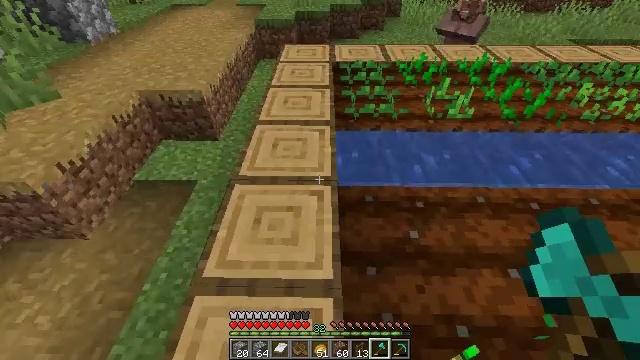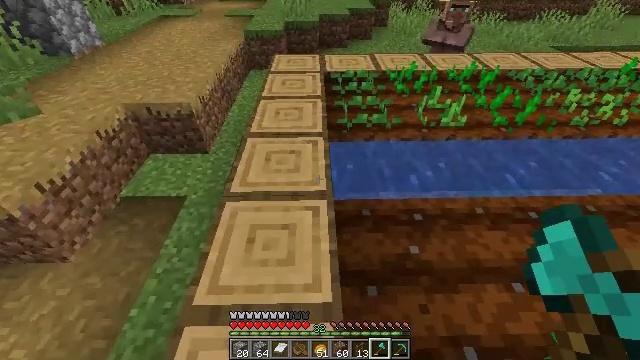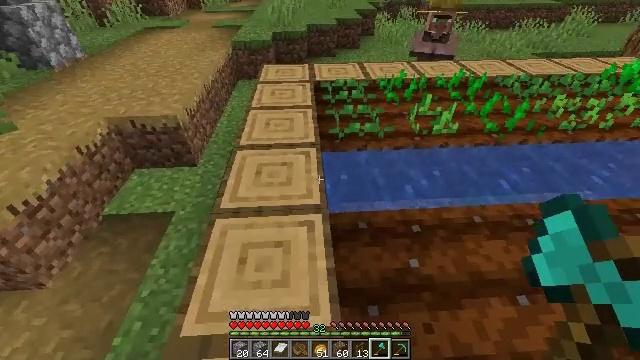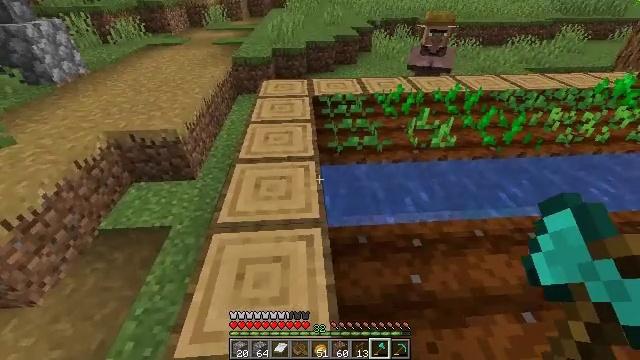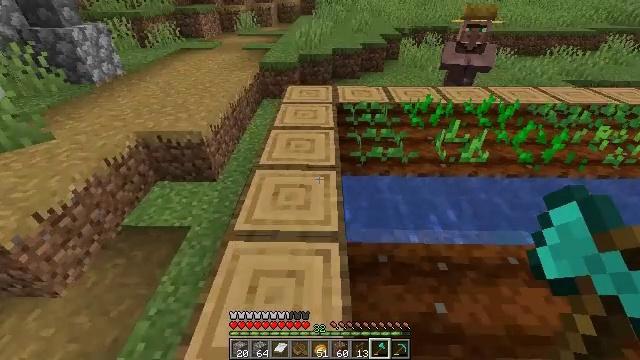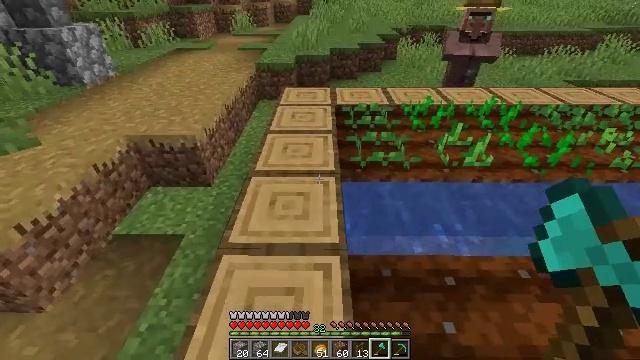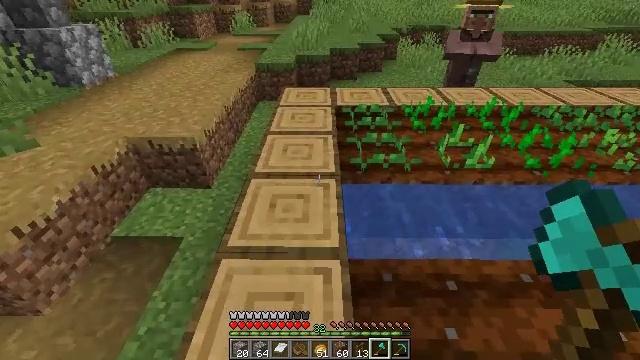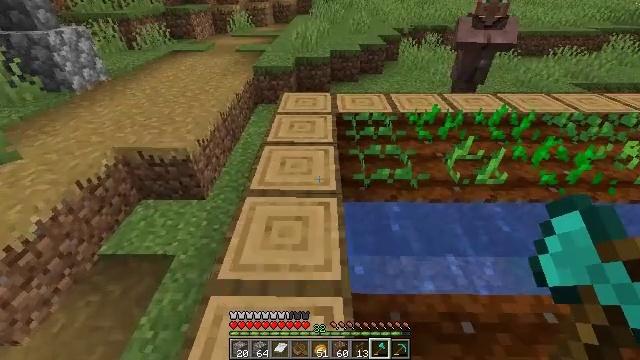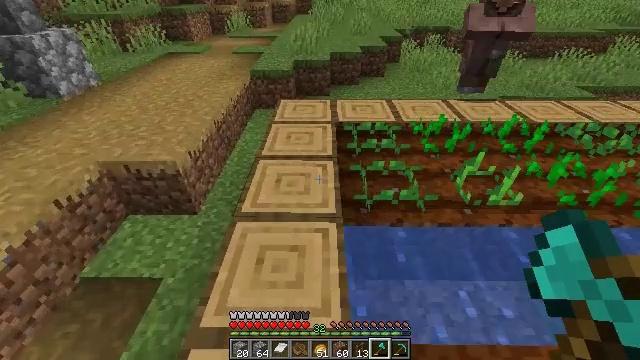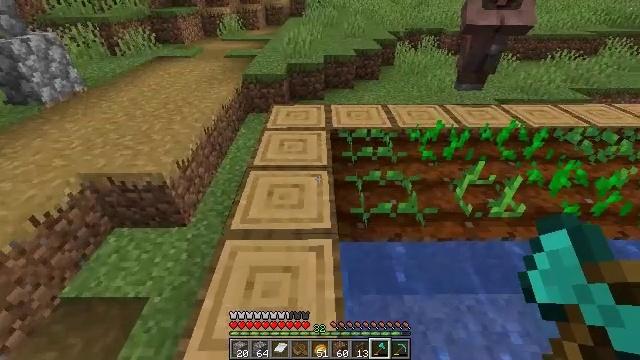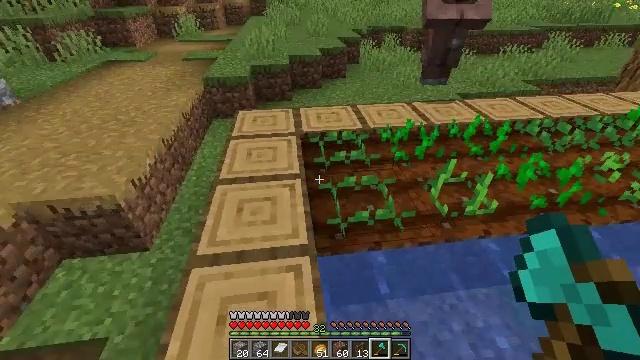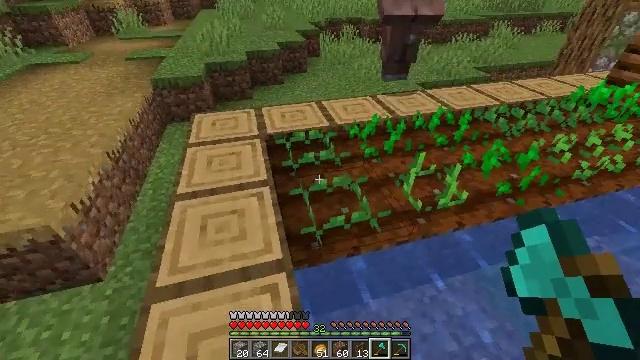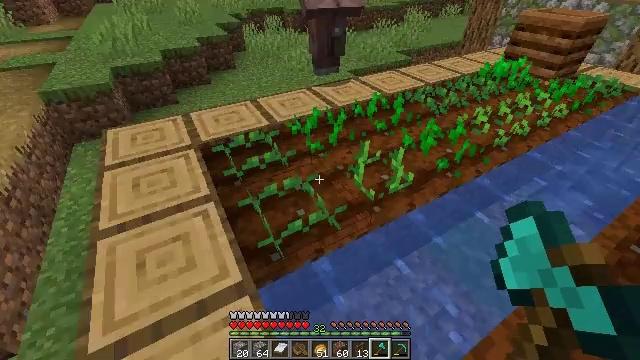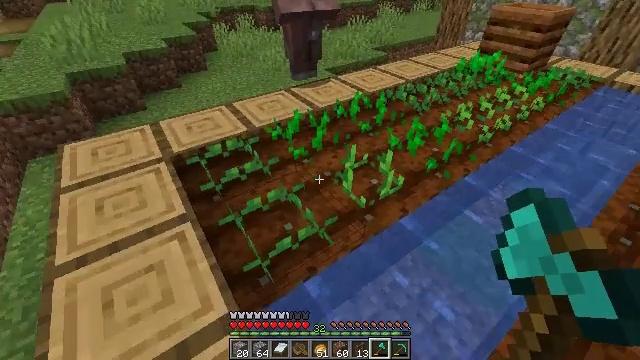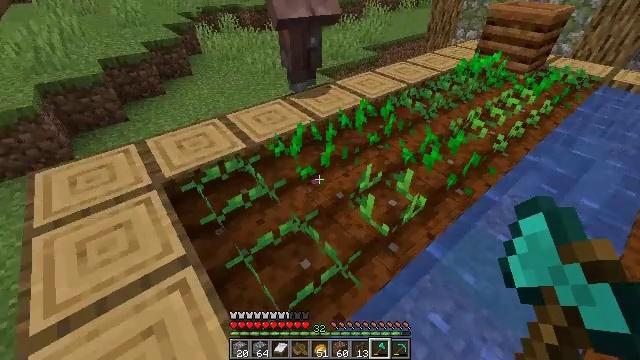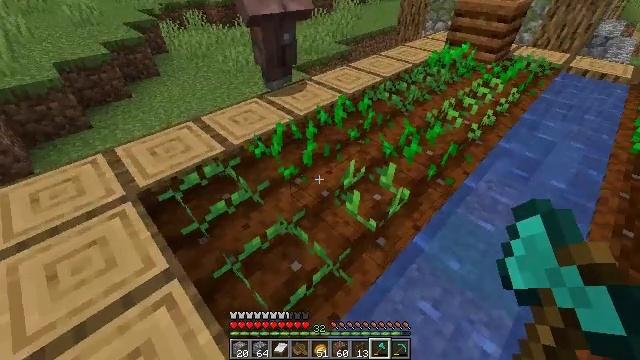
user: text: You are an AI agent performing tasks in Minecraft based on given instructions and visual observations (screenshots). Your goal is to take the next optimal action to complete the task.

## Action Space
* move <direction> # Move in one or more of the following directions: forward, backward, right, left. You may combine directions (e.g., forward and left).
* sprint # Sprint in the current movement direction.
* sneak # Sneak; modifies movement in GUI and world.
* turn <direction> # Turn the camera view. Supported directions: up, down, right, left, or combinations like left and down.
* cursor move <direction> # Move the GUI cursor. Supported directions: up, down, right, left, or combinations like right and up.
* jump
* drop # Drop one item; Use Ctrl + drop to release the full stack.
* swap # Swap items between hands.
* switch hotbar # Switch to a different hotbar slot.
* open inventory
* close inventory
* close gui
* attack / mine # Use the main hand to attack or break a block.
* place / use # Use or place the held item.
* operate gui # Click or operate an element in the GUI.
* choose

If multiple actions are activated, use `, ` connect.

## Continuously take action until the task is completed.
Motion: motion action
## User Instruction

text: Dig up potatoes from the soil.
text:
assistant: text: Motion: turn right and up
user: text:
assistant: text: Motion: turn right and up
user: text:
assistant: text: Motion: turn up
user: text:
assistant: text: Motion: move forward, turn left and up
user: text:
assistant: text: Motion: move forward
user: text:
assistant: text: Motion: move forward
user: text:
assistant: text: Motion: move forward
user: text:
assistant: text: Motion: move forward
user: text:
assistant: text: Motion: move forward, turn right
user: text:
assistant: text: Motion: move forward, turn right
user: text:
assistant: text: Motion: move forward, turn right and down
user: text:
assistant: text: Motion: move forward, turn right and down
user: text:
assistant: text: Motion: move forward and move left, turn right
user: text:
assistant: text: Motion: move forward and move left, turn right
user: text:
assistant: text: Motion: move forward and move left, turn right
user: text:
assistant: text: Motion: move forward and move left, turn right and down
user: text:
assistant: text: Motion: move forward, turn right
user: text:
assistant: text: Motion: turn right
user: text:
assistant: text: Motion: turn right
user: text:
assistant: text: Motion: turn right and down
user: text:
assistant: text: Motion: turn right
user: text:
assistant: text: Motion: turn right
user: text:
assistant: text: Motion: turn right
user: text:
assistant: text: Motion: turn right and down
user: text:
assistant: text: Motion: turn right and down
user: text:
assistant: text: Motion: attack / mine
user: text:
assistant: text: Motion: attack / mine
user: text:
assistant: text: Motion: attack / mine
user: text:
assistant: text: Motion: no_op
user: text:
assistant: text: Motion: no_op